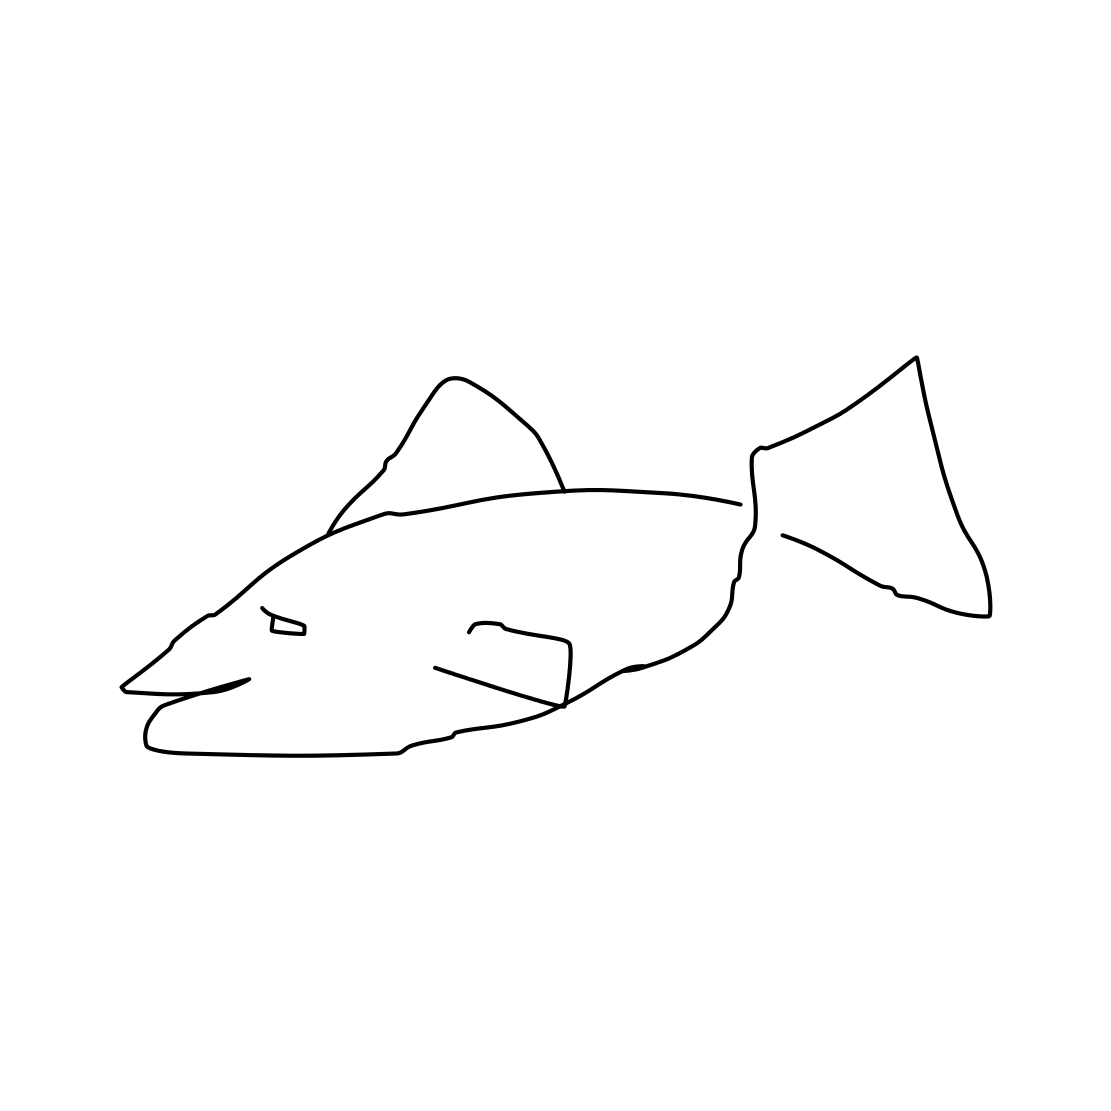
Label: shark